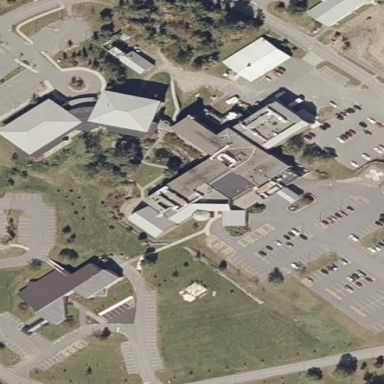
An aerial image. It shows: Healthcare facility identified as hospital.